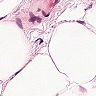
Metastatic tissue present: no